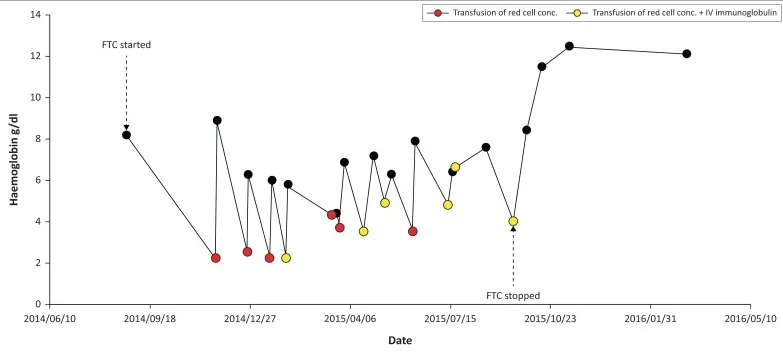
Changes in haemoglobin over time.
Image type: pathology (immunostaining)